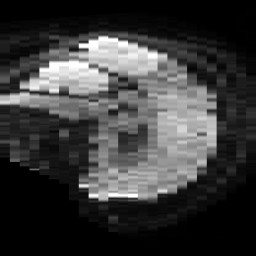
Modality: TRACE
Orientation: sagittal
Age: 38
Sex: female
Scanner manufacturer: philips
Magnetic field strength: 3 T
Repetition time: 4.114 s
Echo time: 0.06134 s